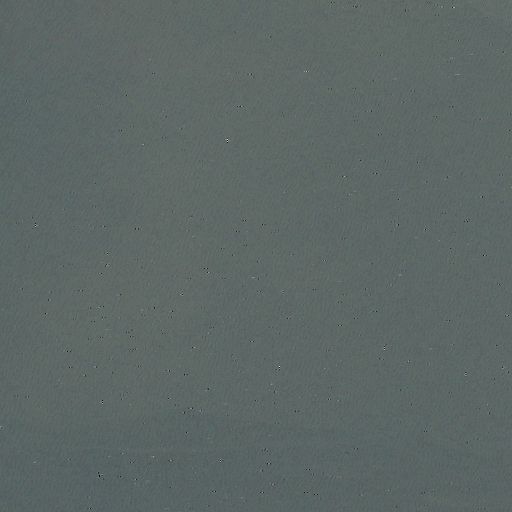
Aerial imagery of bar in Alabama named Big Muscle Shoals (historical) containing only open water